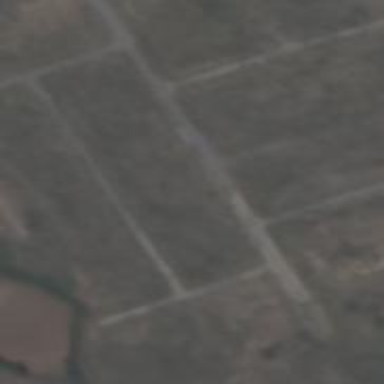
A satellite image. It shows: Unclassified road.